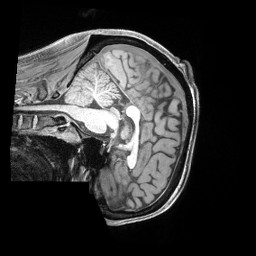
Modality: T1w
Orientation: sagittal
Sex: male
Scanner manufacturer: siemens
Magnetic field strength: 3 T
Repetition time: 2.4 s
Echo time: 0.00222 s